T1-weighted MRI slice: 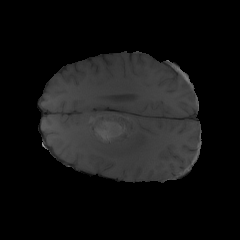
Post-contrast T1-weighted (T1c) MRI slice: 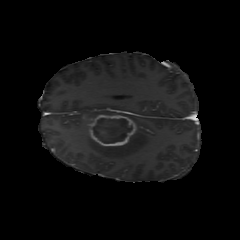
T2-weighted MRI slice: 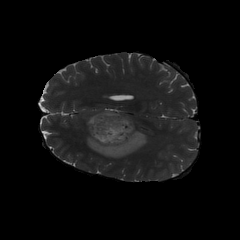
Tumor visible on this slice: yes